Question: Equation is:

where, 'a' and 'b' are constants and both equal to '0.0130'
This is the code I am using:
'''
% Solving the equation for zero.
f = @(theta) ((a+b).*theta)./((theta.^2)-(a.*b)) - tan(theta); % Notice the dots (.)
% Now plot it to get an idea of where the zeros are.
theta = 0:1:100;
for i=1:length(theta)
hold on
plot(theta(i),f(theta(i)),'-o') % Look for the zeros
end
% Now find the roots.
cnt = 1;
for ii = [0,2,50] % This vector has the guesses.
rt(cnt) = fzero(f,ii); % Pass each guess to FZERO.
cnt = cnt + 1;
end
'''
This is the error I get:
'''
??? Operands to the || and && operators must be convertible to
logical scalar values.
Error in ==> fzero at 323
elseif ~isfinite(fx) || ~isreal(fx)
Error in ==> HW4 at 52
rt(cnt) = fzero(f,ii); % Pass each guess to FZERO.
'''
I would like to get the first solution of heta. Thanks.
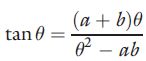
Answer: This code works for me with no errors (I wrote the value 0.0130 instead of a and b). Check that you're not using some other variable name in your code, or not clearing some variables...